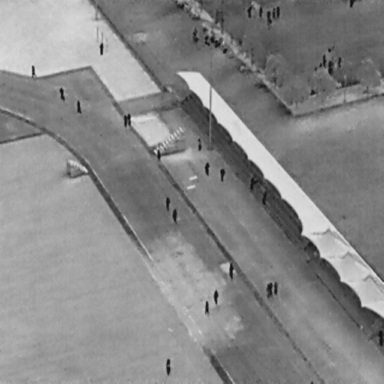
There are 30 People in the infrared image.